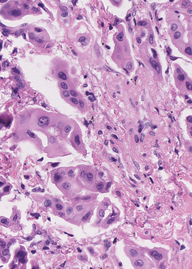
Tumor epithelial tissue: yes
Tumor-associated stroma tissue: yes
Normal tissue: no